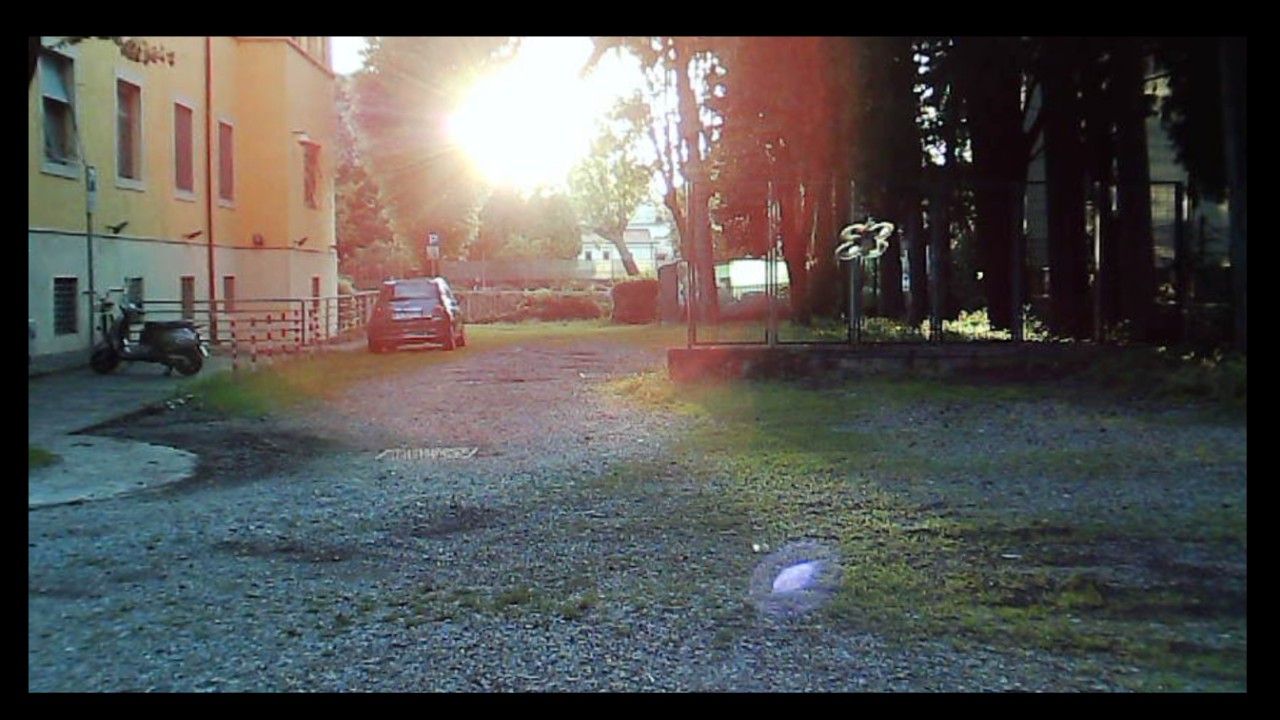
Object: DarwinFPV cineape20